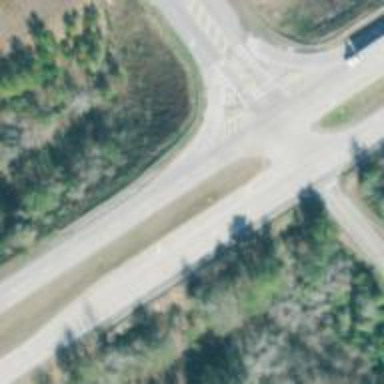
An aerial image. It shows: Trunk link highway.